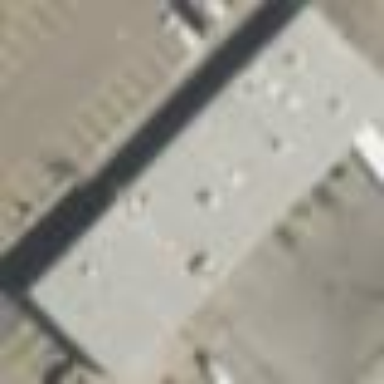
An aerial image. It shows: Commercial building.